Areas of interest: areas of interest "Industrial"
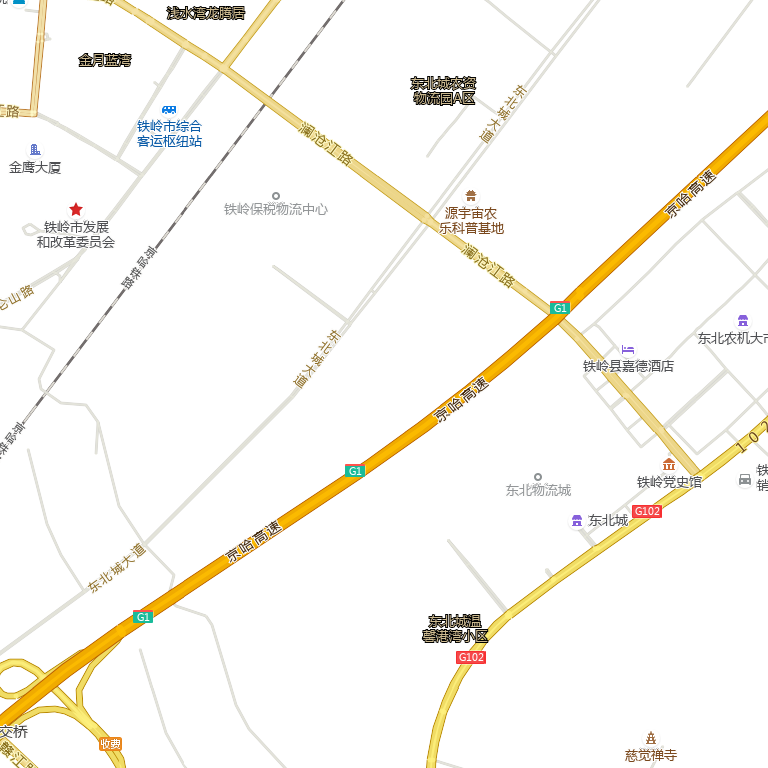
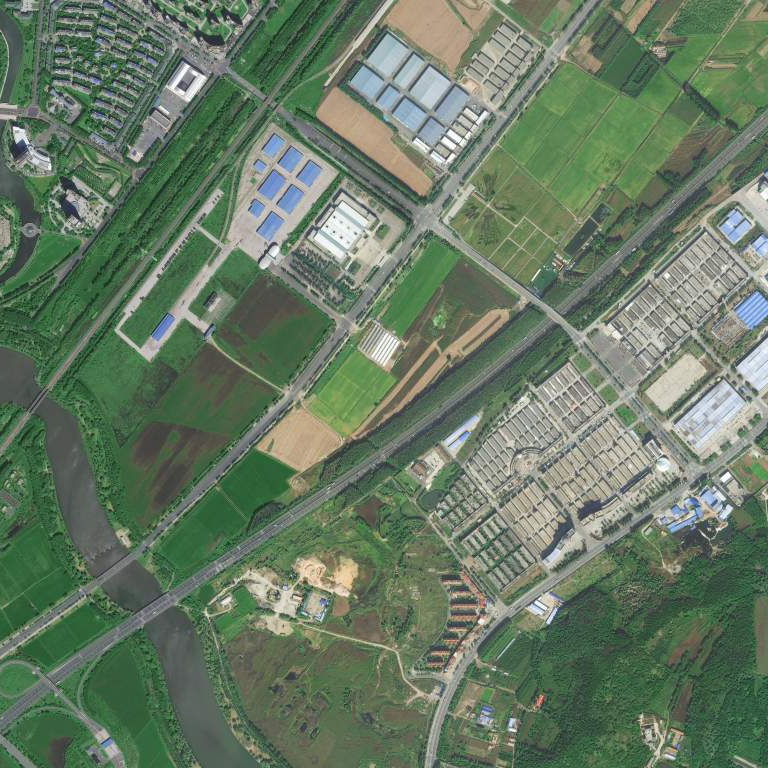